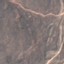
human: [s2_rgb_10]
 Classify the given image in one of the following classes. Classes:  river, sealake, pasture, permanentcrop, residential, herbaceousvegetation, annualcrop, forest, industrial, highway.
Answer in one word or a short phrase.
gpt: HerbaceousVegetation